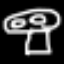
Label: mushroom